Field crop: tomato
Growth stage: 1
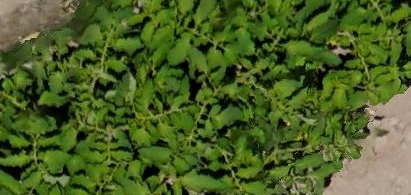
Species: tomato